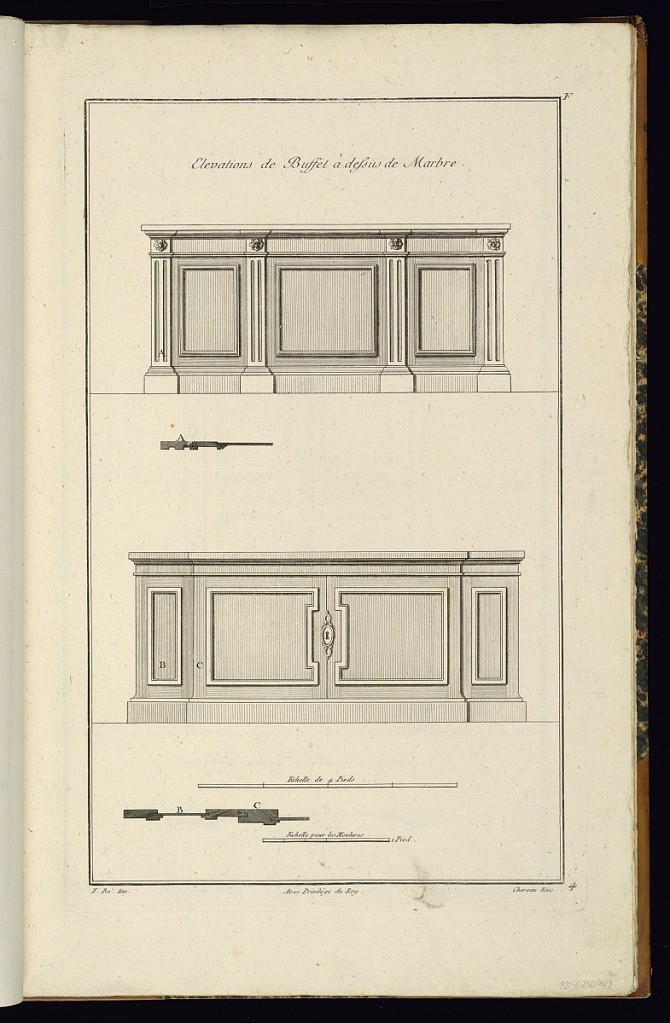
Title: Elevations de Buffet à dessus de Marbre
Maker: Juste-François Boucher, French, 1736 – 1782
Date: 1774
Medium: Engraving on laid paper
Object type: Print
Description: Elevations of two buffet tables with marble tops. The top buffet features ornament motifs including fluting and rosettes. The plate is signed.